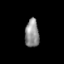
Tissue: skin
Cell type: Epithelial cells
Senescence score: 0.2245
Nuclear area (px): 386
Mean DAPI intensity: 143.122